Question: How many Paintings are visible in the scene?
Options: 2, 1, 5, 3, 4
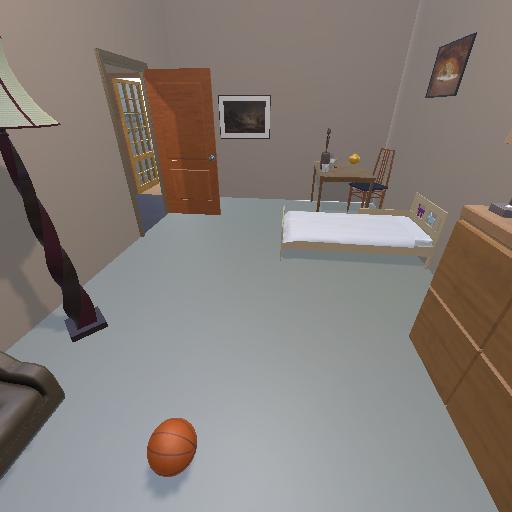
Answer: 2